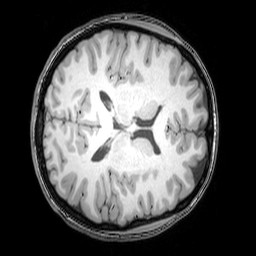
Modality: T1w
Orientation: axial
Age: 23
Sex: female
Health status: healthy
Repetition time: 0.081 s
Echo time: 0.037 s